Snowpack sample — Rabbit Ears Pass, Jackson County, Colorado, USA (12/17/25, 1:08 PM MST)
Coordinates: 40.387, -106.625
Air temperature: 34 °F
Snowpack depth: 46 cm
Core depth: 30 cm
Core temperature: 24.8 °F
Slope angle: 6°, slope face: 165°
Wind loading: medium
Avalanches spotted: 0
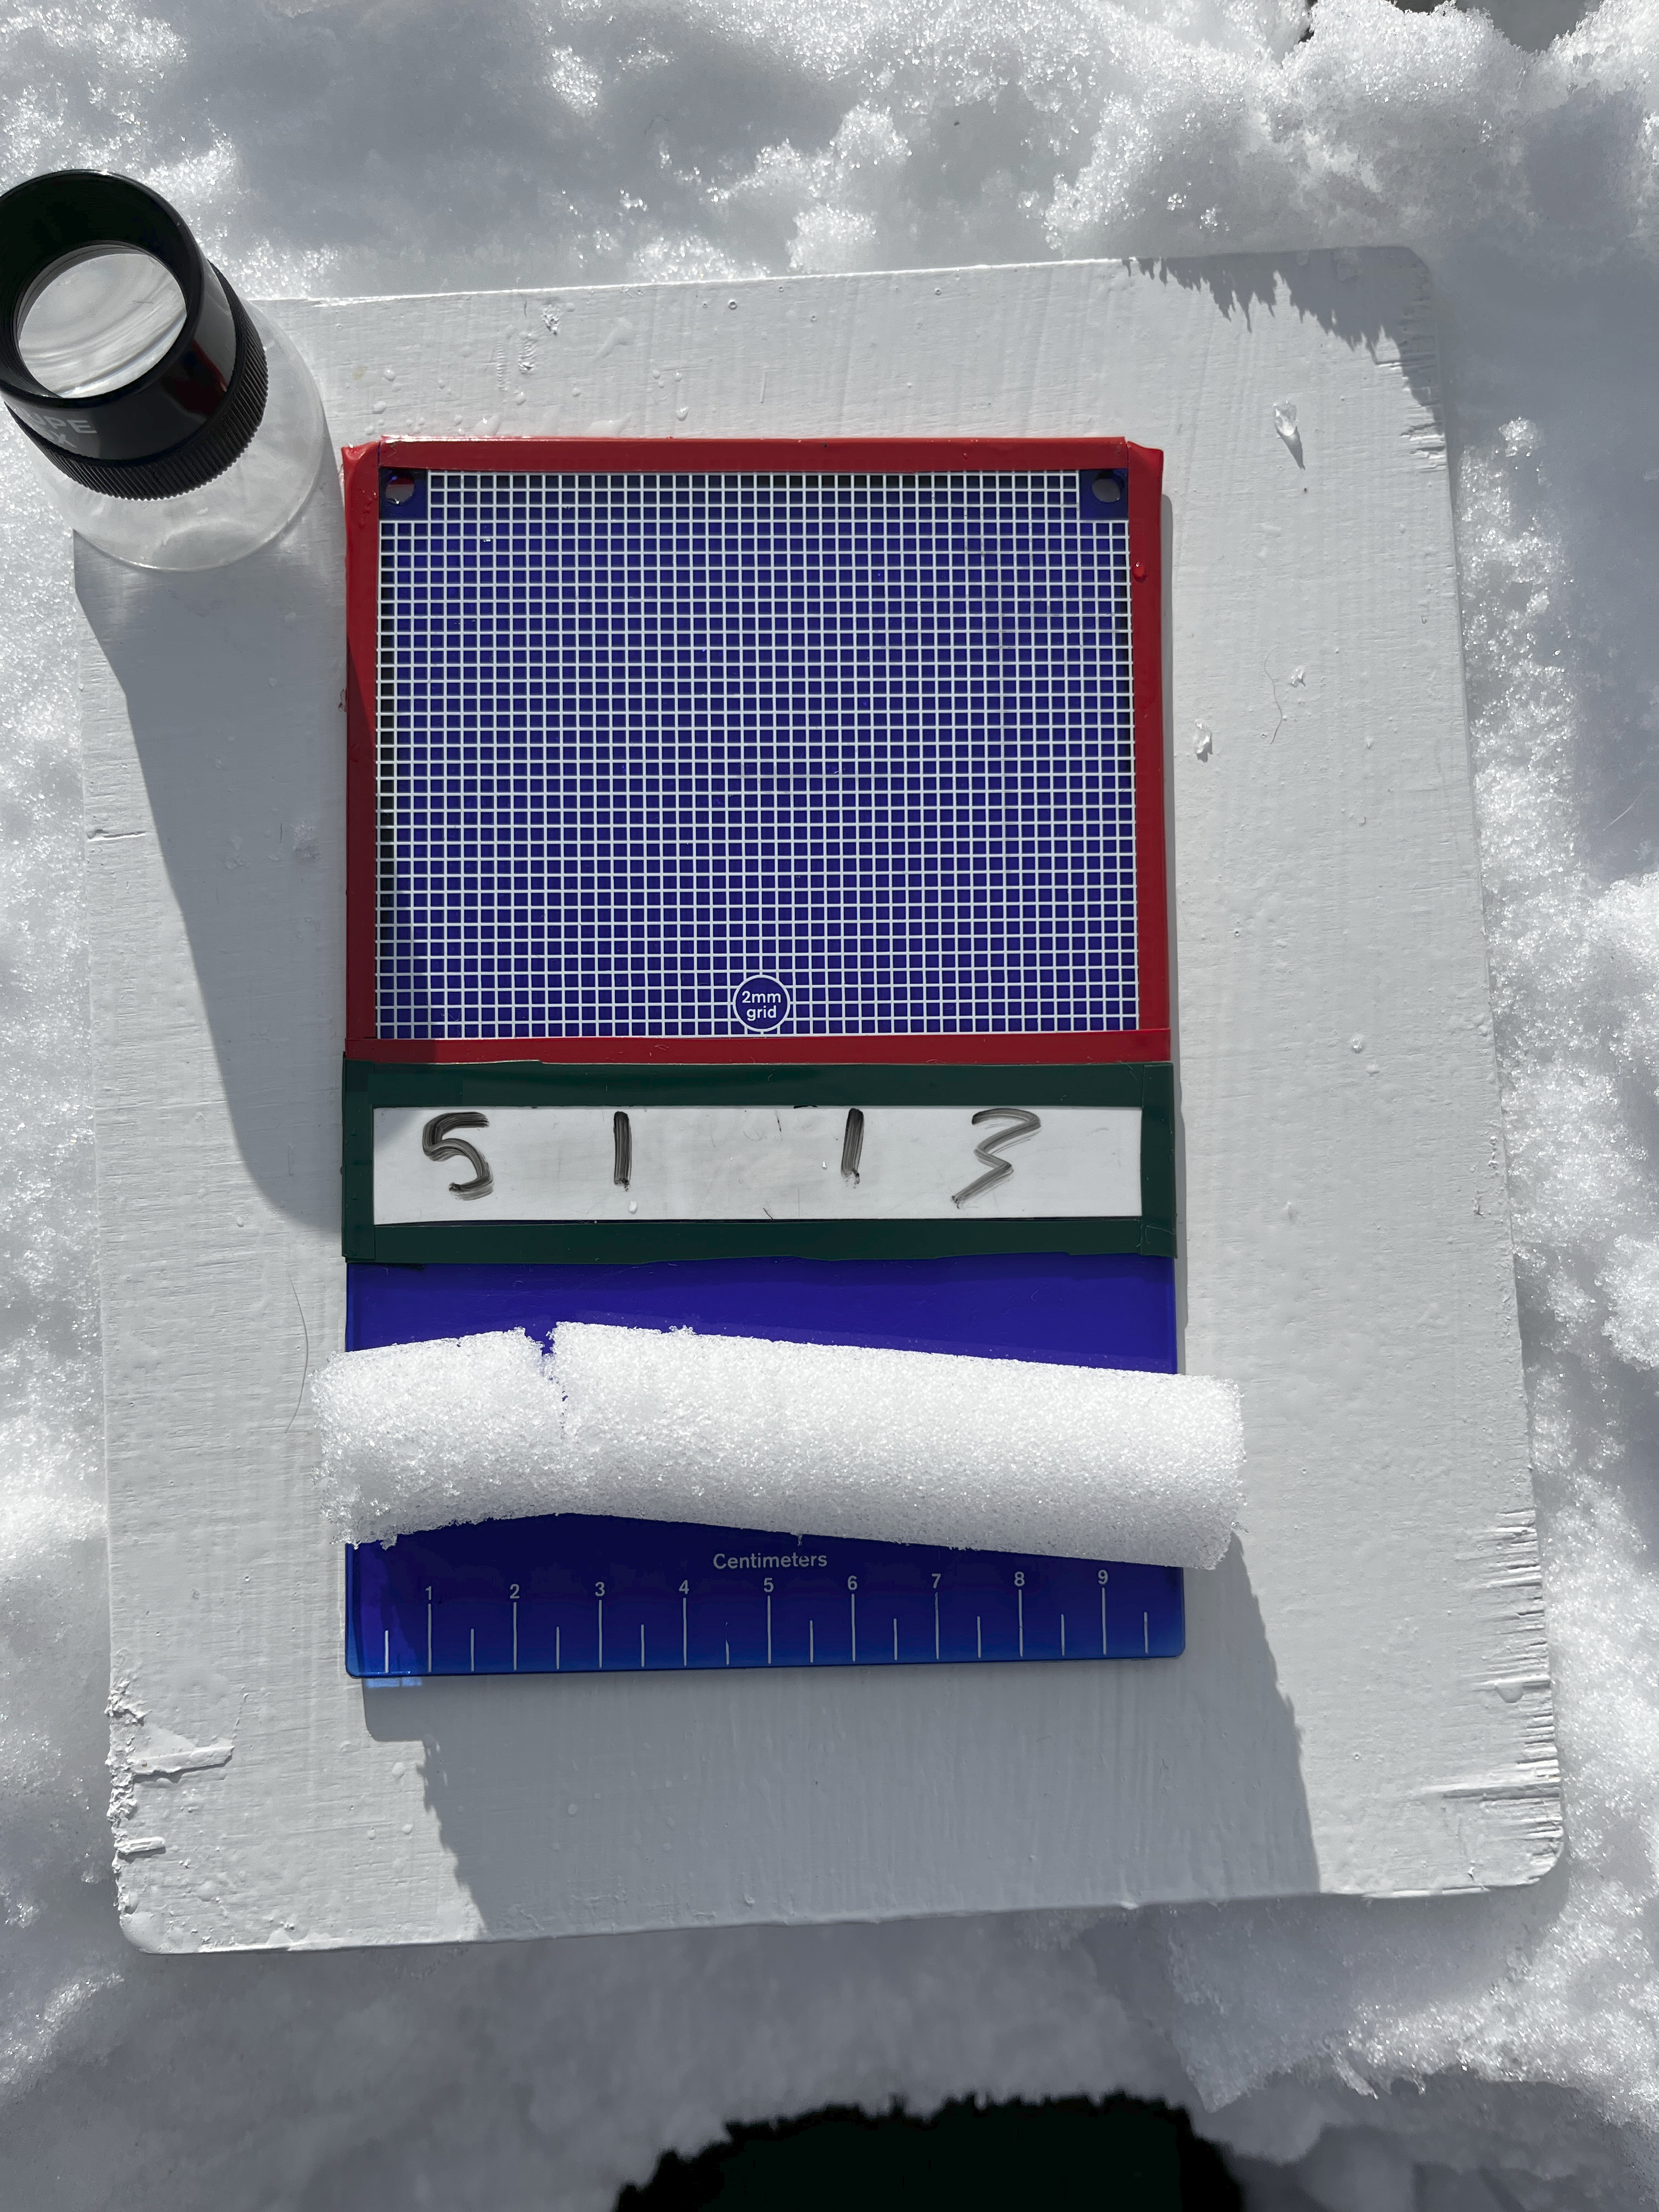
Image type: crystal_card
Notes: No avalanches spotted nearby, although collected in a meadowy area with minimal risk on this face of the pass.